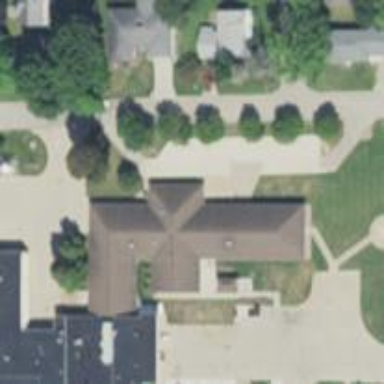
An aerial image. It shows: Nursing home.